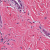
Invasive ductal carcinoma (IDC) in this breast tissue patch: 0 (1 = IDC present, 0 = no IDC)